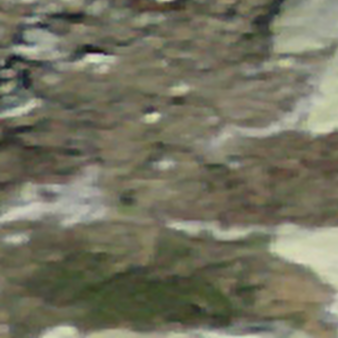
Label: other